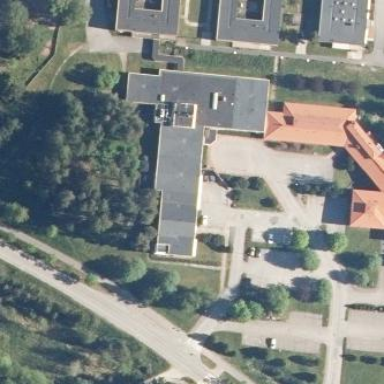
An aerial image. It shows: Hospital building.